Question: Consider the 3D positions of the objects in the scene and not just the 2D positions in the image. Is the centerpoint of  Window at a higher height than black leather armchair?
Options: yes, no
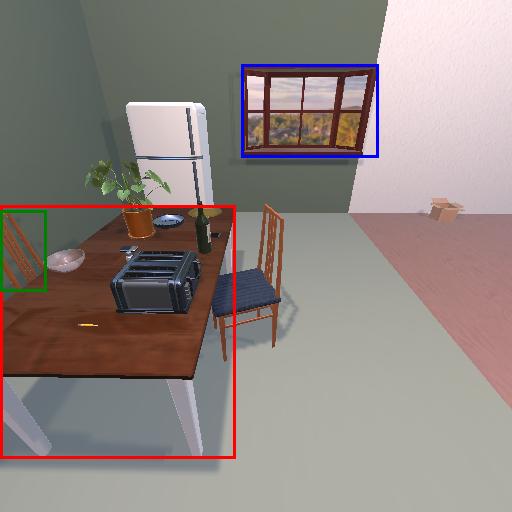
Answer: yes